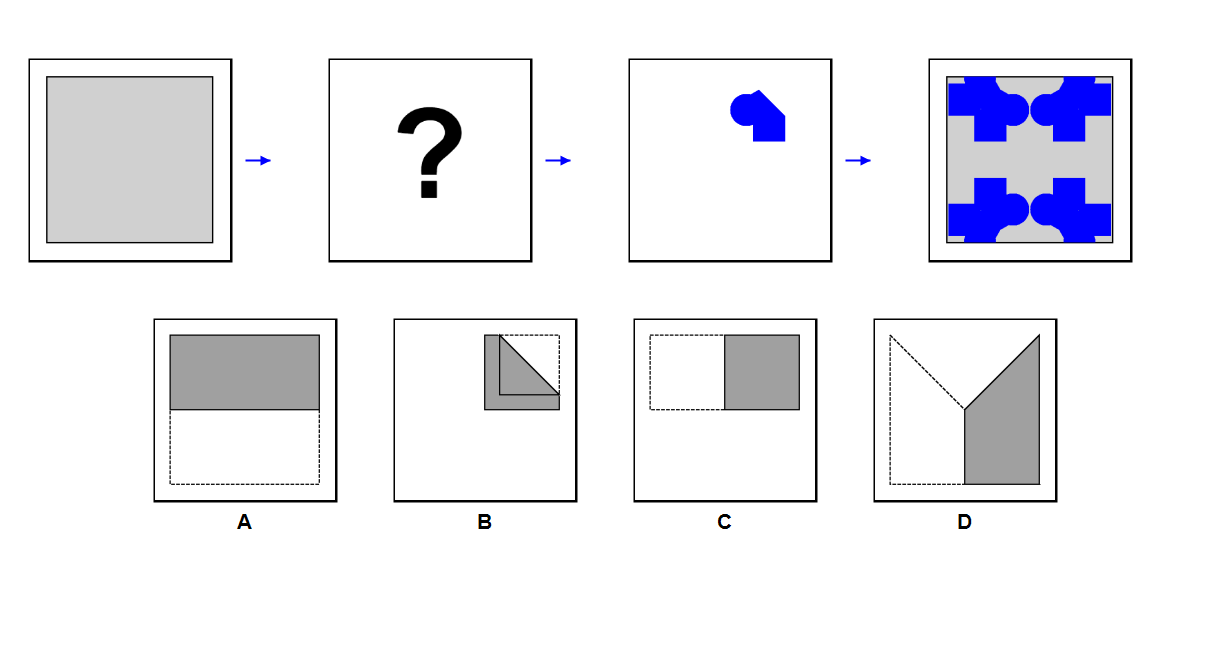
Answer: D